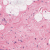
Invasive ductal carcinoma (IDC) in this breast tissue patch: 0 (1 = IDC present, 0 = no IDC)